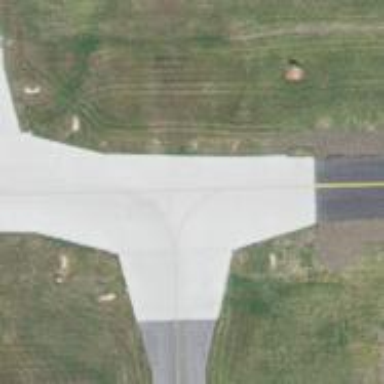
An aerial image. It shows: View of taxiway at the airport.